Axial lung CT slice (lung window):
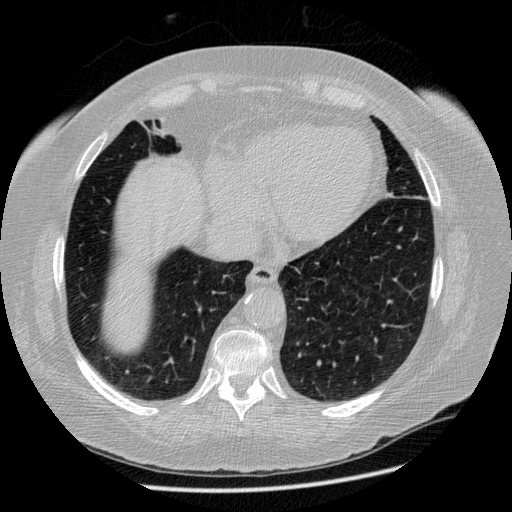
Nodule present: no